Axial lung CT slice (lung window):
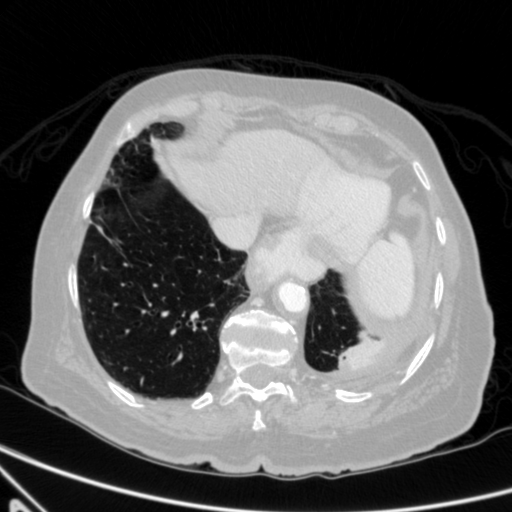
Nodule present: no